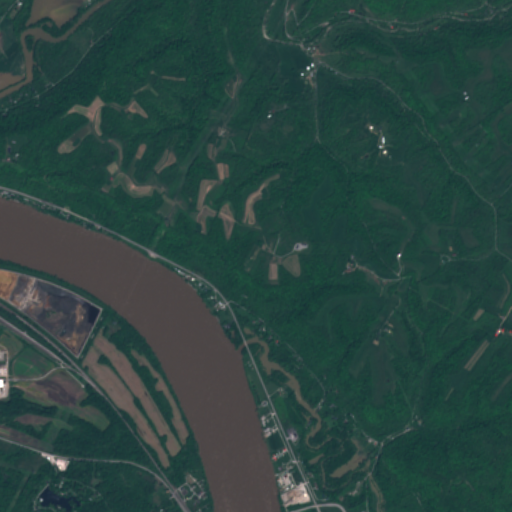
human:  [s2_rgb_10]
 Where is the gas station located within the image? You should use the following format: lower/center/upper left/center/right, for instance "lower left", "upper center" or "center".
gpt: The gas station is located in the lower center of the image.
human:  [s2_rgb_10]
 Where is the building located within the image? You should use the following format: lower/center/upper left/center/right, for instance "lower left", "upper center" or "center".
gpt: The building is located in the lower center of the image.
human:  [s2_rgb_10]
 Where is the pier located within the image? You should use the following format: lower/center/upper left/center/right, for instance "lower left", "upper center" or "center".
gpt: The pier is located in the lower center of the image.
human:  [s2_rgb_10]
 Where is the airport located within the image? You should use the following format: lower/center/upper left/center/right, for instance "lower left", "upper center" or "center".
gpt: There is no airport in the image.